Aerial crown-view tile of a tropical tree (Barro Colorado Island, Panama), acquired 20250818:
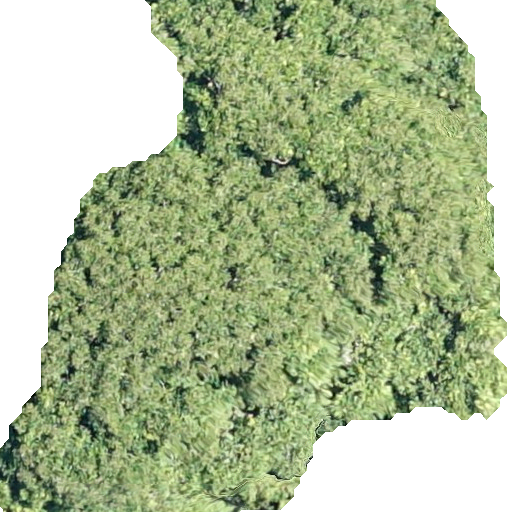
Species: Dipteryx oleifera
GBIF accepted scientific name: Dipteryx oleifera
Crown area: 330.182 m²